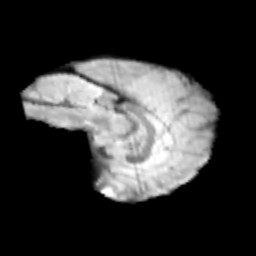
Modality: T2w
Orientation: sagittal
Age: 12
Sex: male
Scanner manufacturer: siemens
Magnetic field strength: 3 T
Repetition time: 3.8 s
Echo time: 0.07 s